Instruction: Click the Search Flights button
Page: home
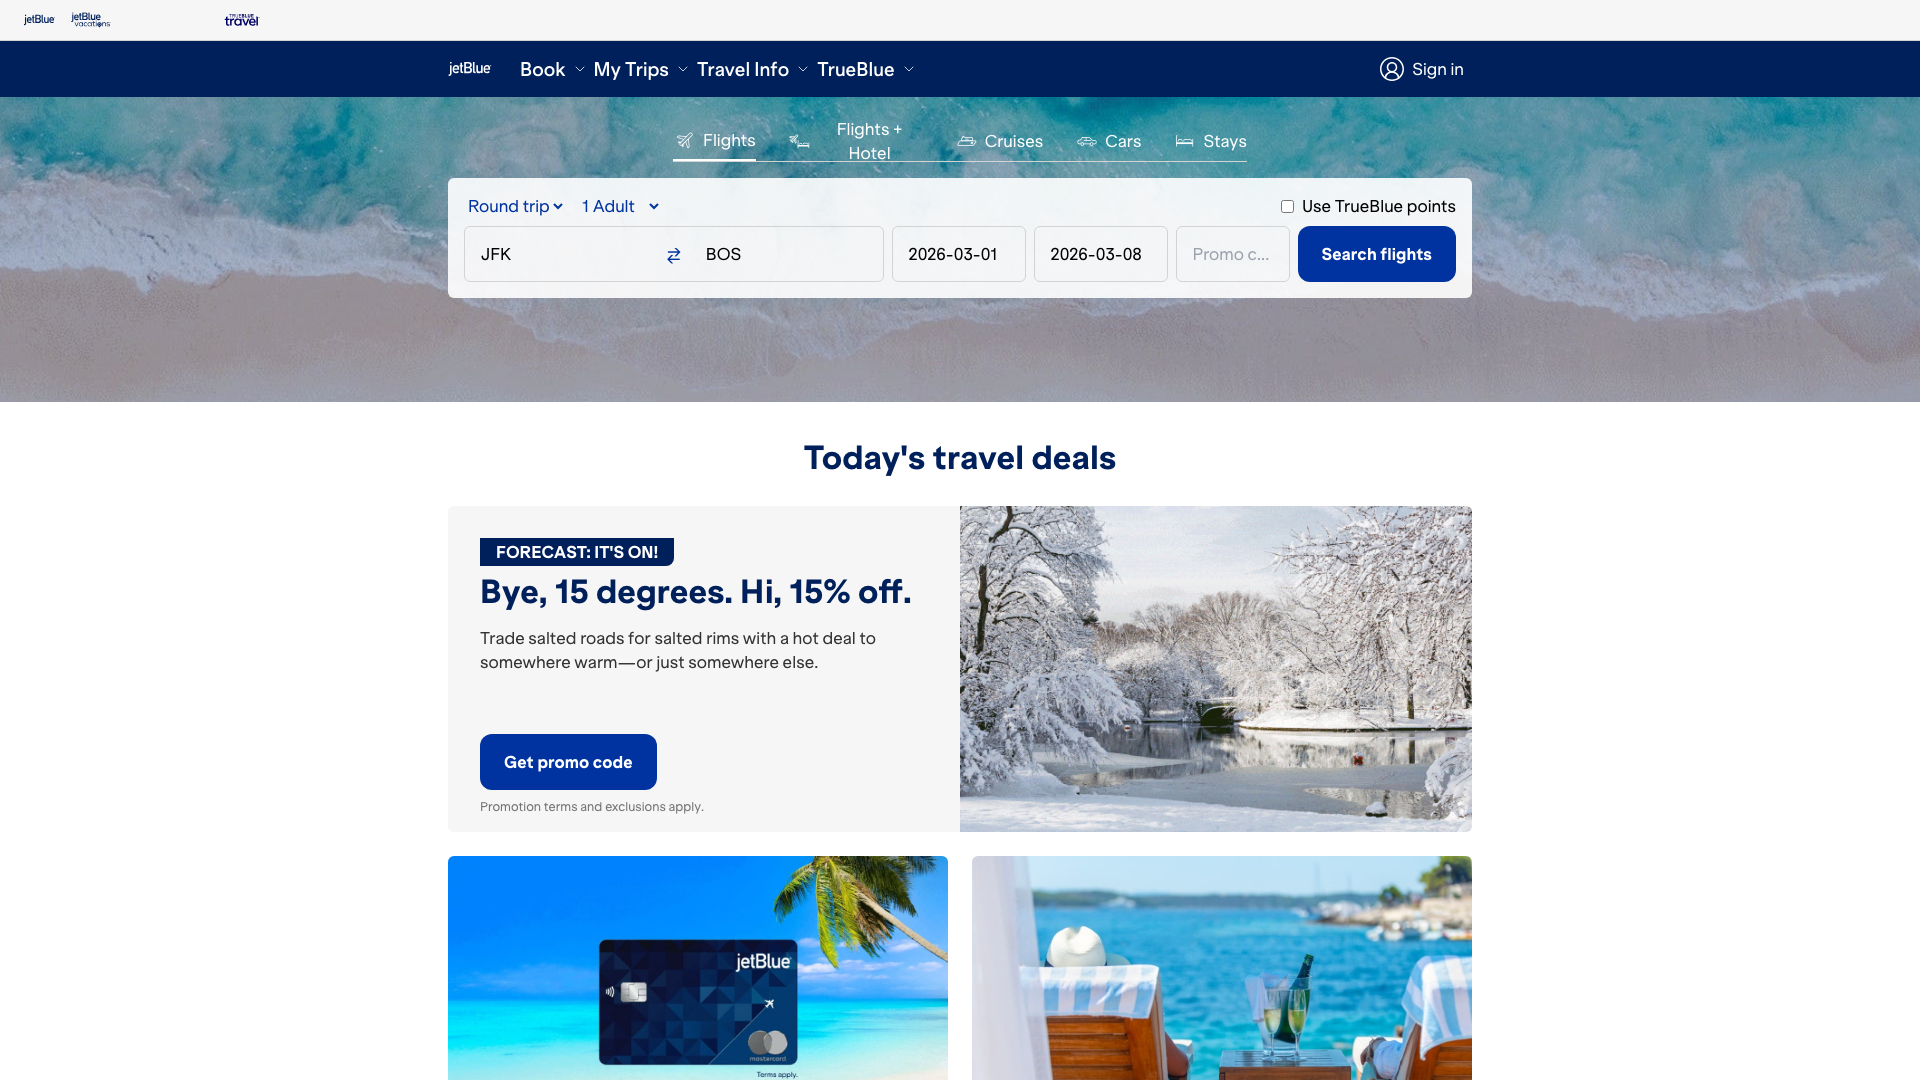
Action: click